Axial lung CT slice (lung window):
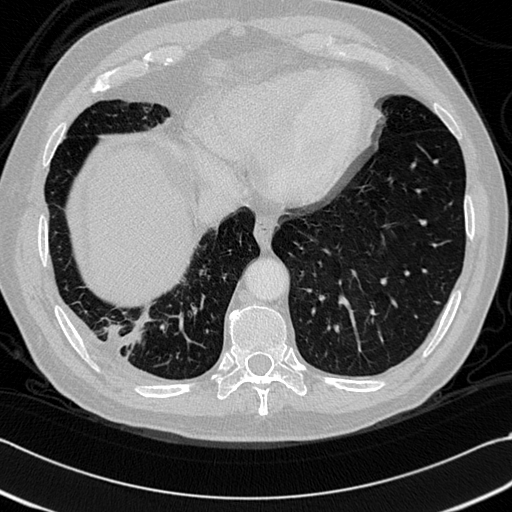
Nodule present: no